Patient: sex M, age 60
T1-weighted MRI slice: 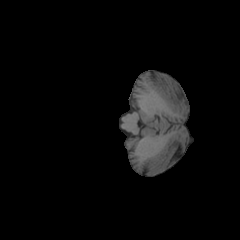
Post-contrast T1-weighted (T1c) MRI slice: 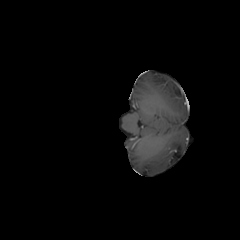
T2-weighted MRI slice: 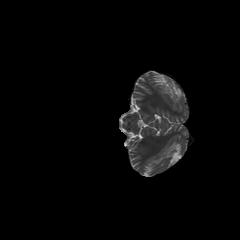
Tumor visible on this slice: no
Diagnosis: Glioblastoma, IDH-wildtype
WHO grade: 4